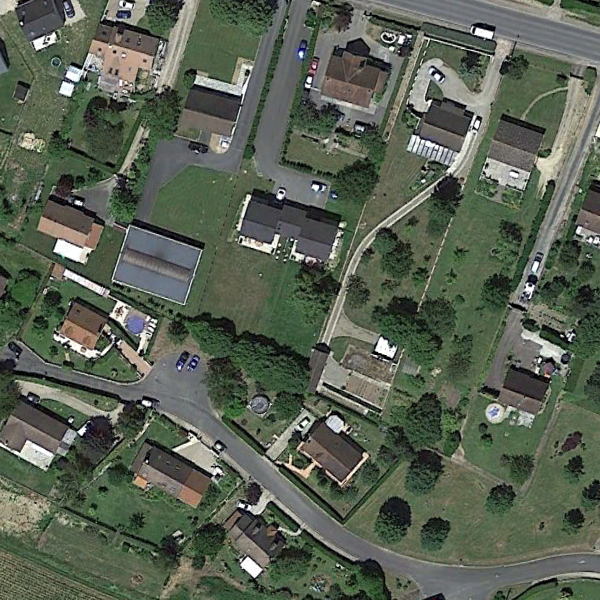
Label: MediumResidential